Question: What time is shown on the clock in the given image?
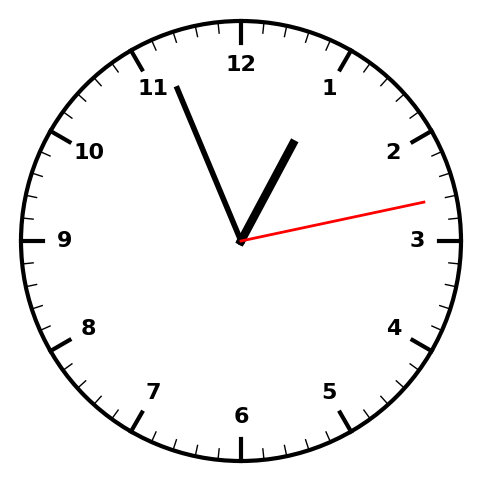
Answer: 12:56:13